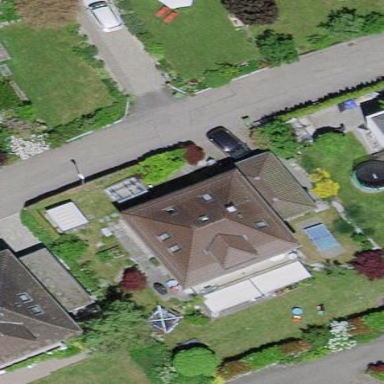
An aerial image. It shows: House with hipped roof.